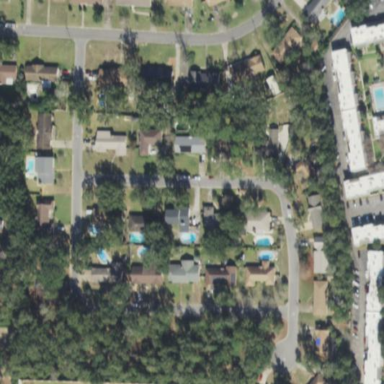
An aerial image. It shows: Single-family residential area.